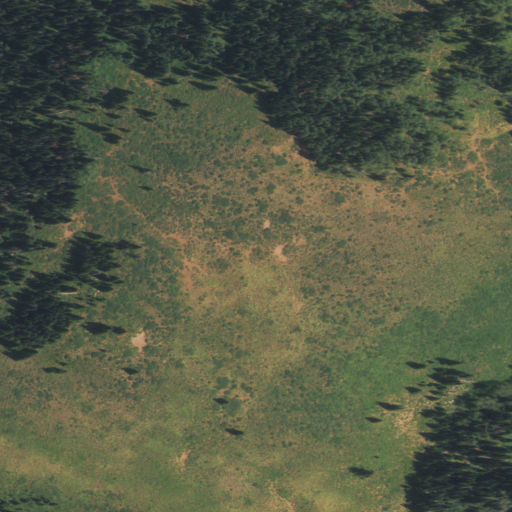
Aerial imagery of ridge(s) in Wyoming named Hams Fork Ridge containing shrub and evergreen forest